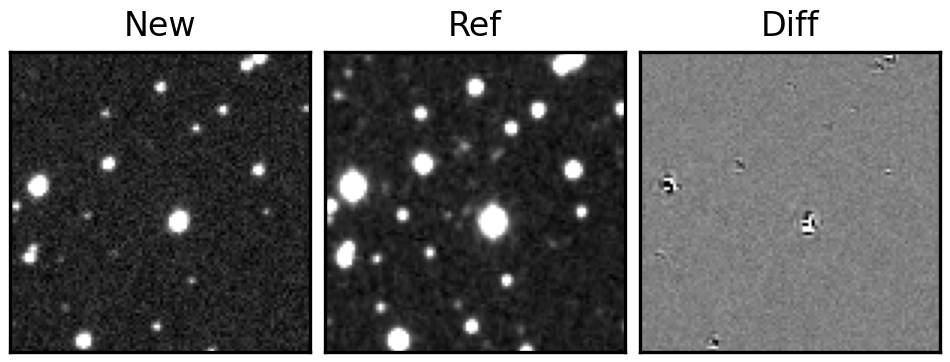
Label: bogus